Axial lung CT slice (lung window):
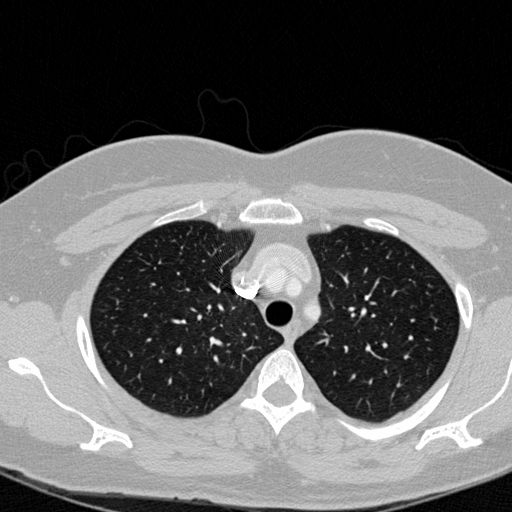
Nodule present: no